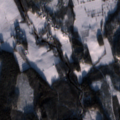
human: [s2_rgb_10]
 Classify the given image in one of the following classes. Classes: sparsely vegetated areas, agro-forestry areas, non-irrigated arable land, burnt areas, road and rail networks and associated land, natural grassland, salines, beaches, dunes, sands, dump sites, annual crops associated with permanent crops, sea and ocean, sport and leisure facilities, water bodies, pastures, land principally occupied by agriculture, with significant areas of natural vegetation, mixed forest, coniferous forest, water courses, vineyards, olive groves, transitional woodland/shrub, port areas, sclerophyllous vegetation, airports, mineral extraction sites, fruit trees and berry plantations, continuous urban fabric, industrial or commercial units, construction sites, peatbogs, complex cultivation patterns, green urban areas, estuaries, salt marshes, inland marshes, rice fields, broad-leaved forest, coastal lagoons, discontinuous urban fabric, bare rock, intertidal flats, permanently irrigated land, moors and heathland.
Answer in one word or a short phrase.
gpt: non-irrigated arable land, land principally occupied by agriculture, with significant areas of natural vegetation, coniferous forest, mixed forest